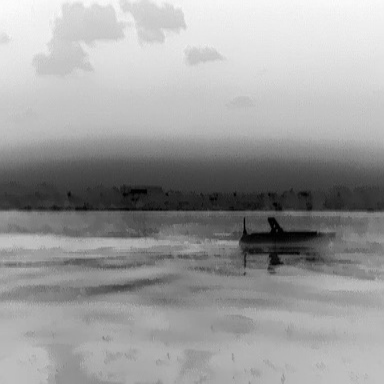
There is a canoe in the infrared image.